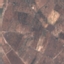
Land use / land cover: PermanentCrop